Field crop: maize
Growth stage: 2
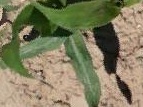
Species: maize